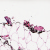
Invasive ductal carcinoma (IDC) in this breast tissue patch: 0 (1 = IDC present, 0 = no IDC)